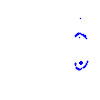
Particle: kaon